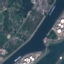
Land use / land cover: River